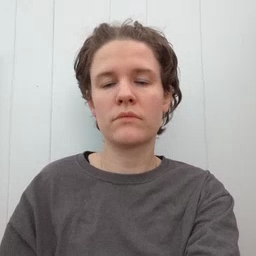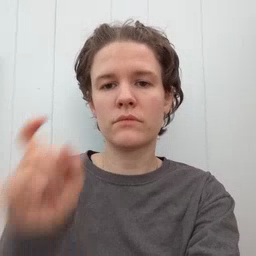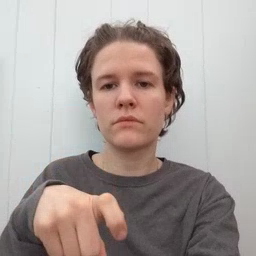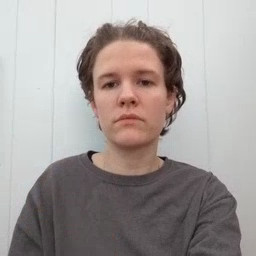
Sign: haveto